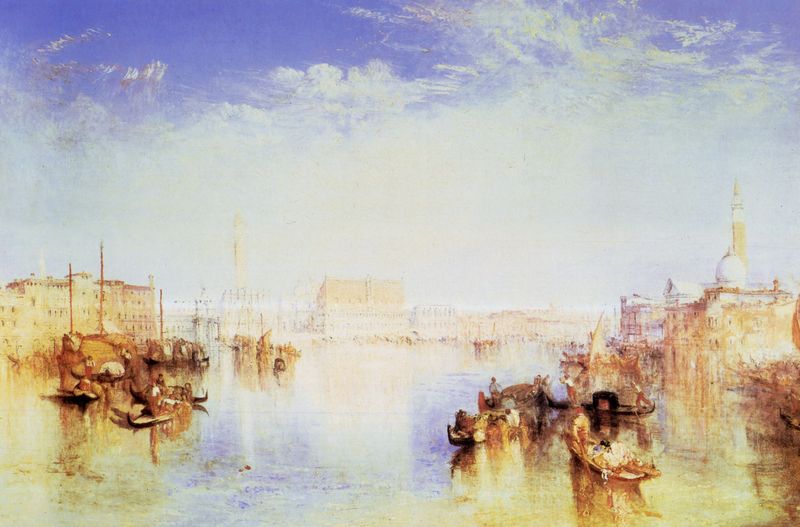
Titel: Herzoglicher Palast in Dogano, mit einem Teil von San Georgio, Venedig
Künstler: William Turner
Standort: Oberlin
Institution: Allen Memorial Art Museum, Oberlin College
Schlagwörter: blau, gemälde, himmel, meer, schatten, wasser, weiß, wolken, aquarell, fluss, gelb, impressionismus, kirchturm, landschaft, menschen, ocker, see, stadt, ufer, braun, fenster, hell, licht, orange, schwarz, gebäude, haus, rot, wolke, beige, architektur, spitze, öl, ferne, häuser, morgen, nass, natur, spiegelung, brücke, gebüsch, gewässer, kanal, kirche, sonne, gold, boot, boote, kahn, ruder, turm, bewölkt, himmelblau, ruhig, schiff, schiffe, segel, segelboot, sommer, umrisse, ansicht, fassade, italien, venedig, mast, last, mittag, sonnenlicht, giebel, dunst, nebel, hafen, kähne, ladung, kai, kuppel, masten, pier, seestück, turner, impressionistisch, monet, rudern, manet, spiegeln, glatt, bucht, unscharf, kirchtürme, stangen, moschee, türme, palast, palazzi, palazzo, dom, pleinair, konturen, verwischt, stadtlandschaft, reflektion, seurat, einfahrt, atmosphäre, sfumato, gegenlicht, london, schemen, strahlend, bote, stockwerke, seelandschaft, canaletto, campanile, lagune, grachten, hauser, wei´, st. pauls, botte, paläste, staken, canale grande, gondel, gondeln, gondoliere, gondolieri, markus, markusdom, san marco, canal, verzerrt, istanbul, dogenpalast, markusplatz, häsuer, campanille, william, themse, gandeln, gondolen, kanal grande, maten, big ben, aphumato, tur, verniza, verndig